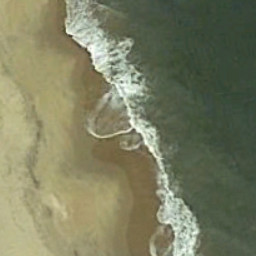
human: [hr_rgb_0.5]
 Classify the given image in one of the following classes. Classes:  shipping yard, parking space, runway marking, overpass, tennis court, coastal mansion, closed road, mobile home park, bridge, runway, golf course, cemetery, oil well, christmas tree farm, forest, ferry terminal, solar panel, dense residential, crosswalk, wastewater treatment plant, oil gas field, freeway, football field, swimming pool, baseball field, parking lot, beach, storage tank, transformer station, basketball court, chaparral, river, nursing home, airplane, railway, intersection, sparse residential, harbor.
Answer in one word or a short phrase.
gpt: beach